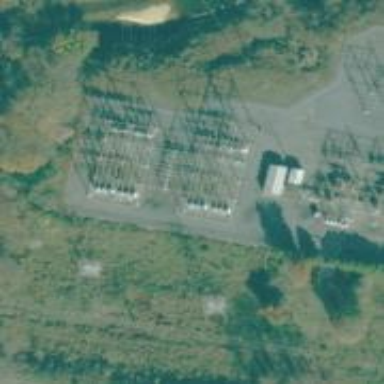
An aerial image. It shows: Switch for power supply.